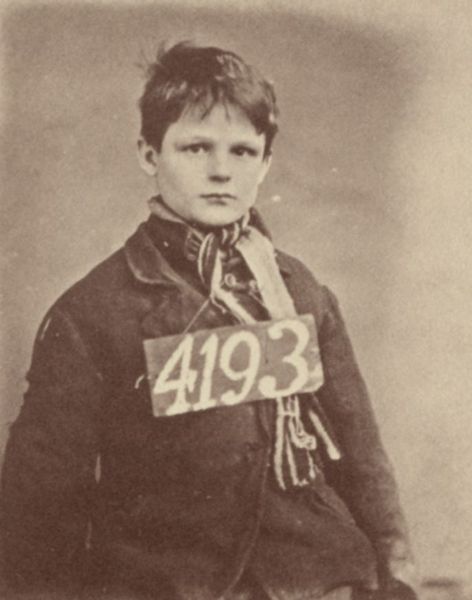
Titel: Thomas Savage
Künstler: Thomas John Barnardo
Schlagwörter: kopf, mann, sitzen, braun, frisur, haar, hintergrund, mund, nase, ohr, schwarz, weiss, blick, schal, jacke, jung, wand, arm, arme, augen, gesicht, kragen, portrait, porträt, fransen, haare, mantel, schnur, kind, en face, knopf, ohren, potrait, traurig, sepia, angst, tafel, ernst, schmal, zahlen, gestreift, streifen, junge, knöpfe, betrachter, foto, fotografie, photographie, schild, knabe, lumpen, vernichtung, kurz, photo, zahl, ziffer, verfolgung, auswanderer, nummern, gefangener, nummer, nazis, jude, rever, waise, trotz, waisenkind, häftling, nummernschild, 4193, nummet, 4139